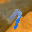
Label: 7